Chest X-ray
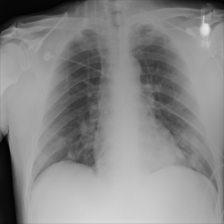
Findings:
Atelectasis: negative
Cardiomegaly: negative
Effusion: negative
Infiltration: negative
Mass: negative
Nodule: negative
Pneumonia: negative
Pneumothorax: negative
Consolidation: negative
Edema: negative
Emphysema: negative
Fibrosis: negative
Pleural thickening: negative
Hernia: negative